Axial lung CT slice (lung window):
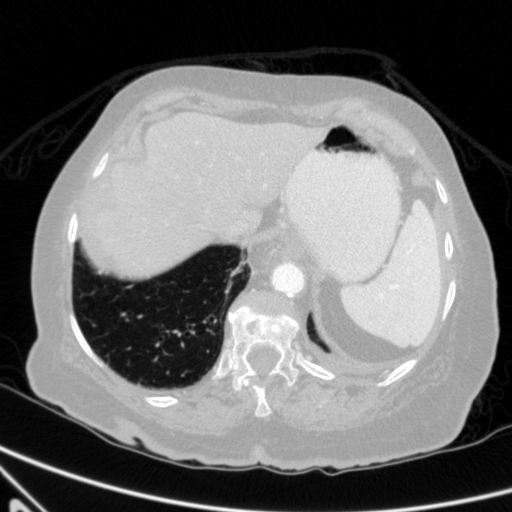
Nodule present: no